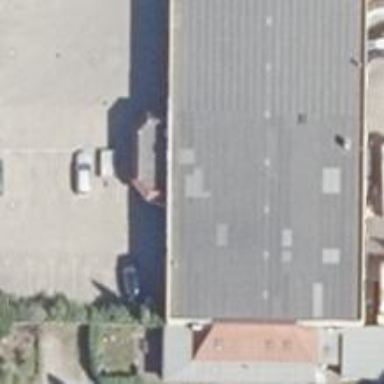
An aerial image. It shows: Car repair shop.